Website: bh-photo
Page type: store-pickup
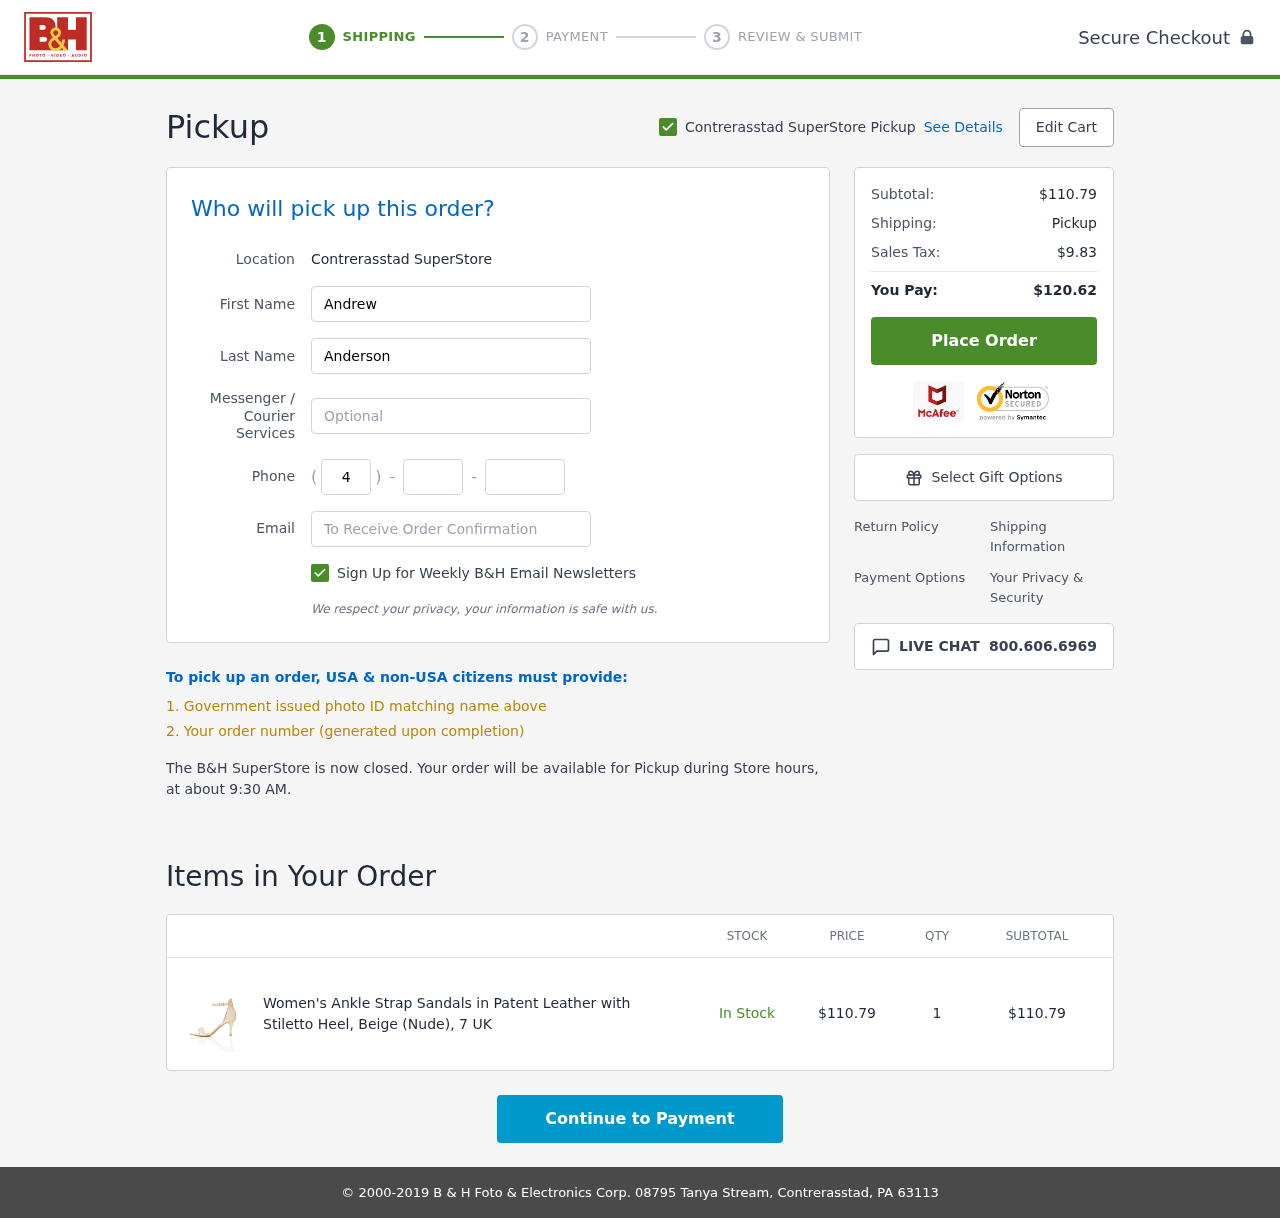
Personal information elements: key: PII_EMAIL
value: aanderson@yahoo.com
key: PII_FIRSTNAME
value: Andrew
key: PII_LASTNAME
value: Anderson
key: PII_LOCATION1_CITY
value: Contrerasstad SuperStore Pickup
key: PII_LOCATION1_CITY
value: Contrerasstad SuperStore
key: PII_PHONE_AREA
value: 405
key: PII_PHONE_PREFIX
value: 398
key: PII_PHONE_SUFFIX
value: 9303
Product elements: key: PRODUCT1_NAME
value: Women's Ankle Strap Sandals in Patent Leather with Stiletto Heel, Beige (Nude), 7 UK
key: PRODUCT1_PRICE
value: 110.79
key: PRODUCT1_QUANTITY
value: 1
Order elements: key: ORDER_SUBTOTAL
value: $110.79
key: ORDER_TAX
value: $9.83
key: ORDER_TOTAL
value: $120.62